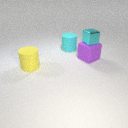
small cyan metal cube above large purple rubber cube